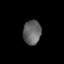
Tissue: prostate
Cell type: T cells
Senescence score: 0.3425
Nuclear area (px): 427
Mean DAPI intensity: 98.82